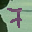
Label: 7